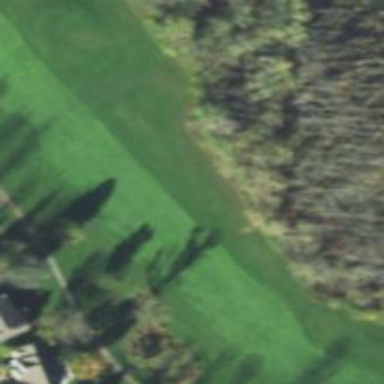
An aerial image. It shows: View of golf hole.